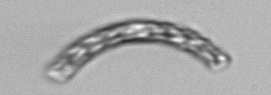
Label: Guinardia_striata